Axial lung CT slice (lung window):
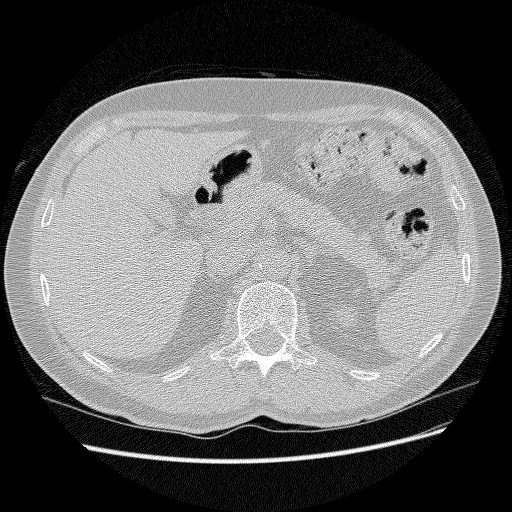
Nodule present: no